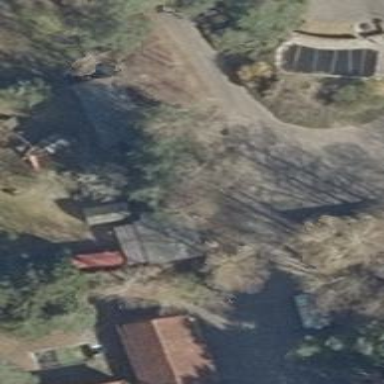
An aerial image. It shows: Driveway leading to service road.